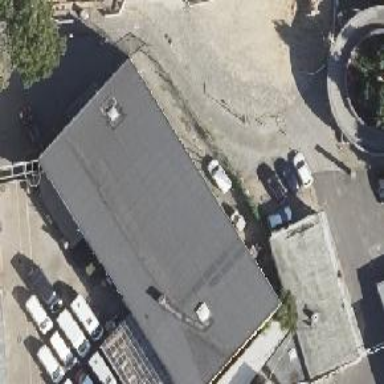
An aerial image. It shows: Outdoor shop.